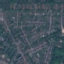
Land use / land cover class: Residential